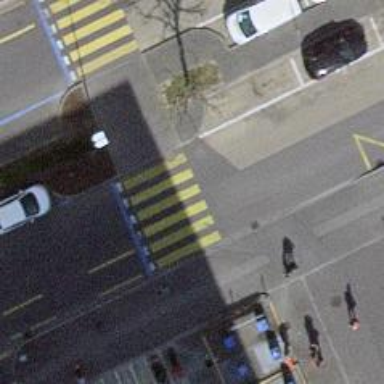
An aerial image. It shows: Uncontrolled zebra crossing on the road.